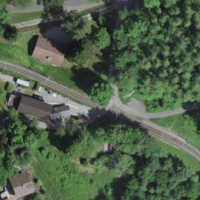
EUNIS habitat code: 44
Species observed at this site:
Corylus avellana